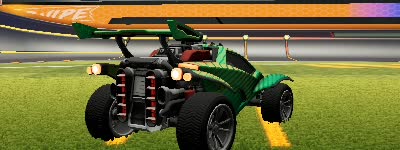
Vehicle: octane